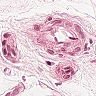
Metastatic tissue present: no